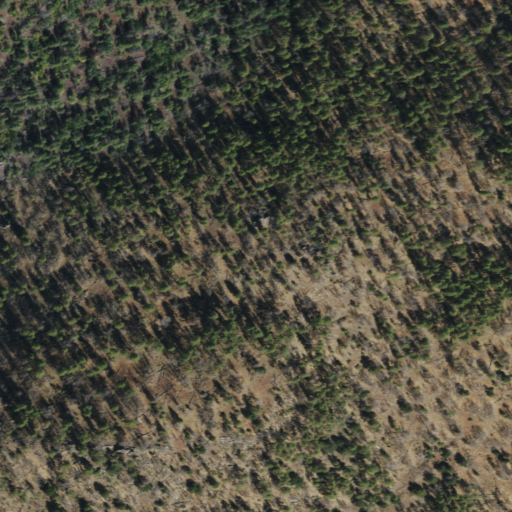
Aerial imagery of mountain in Arizona named McCracken Knoll Number One containing only evergreen forest